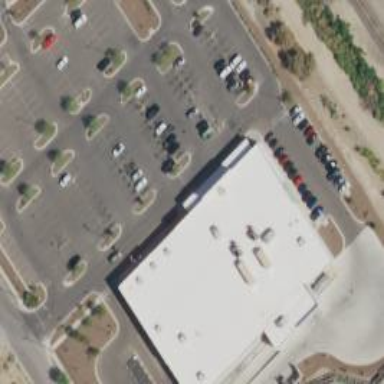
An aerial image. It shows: Supermarket.